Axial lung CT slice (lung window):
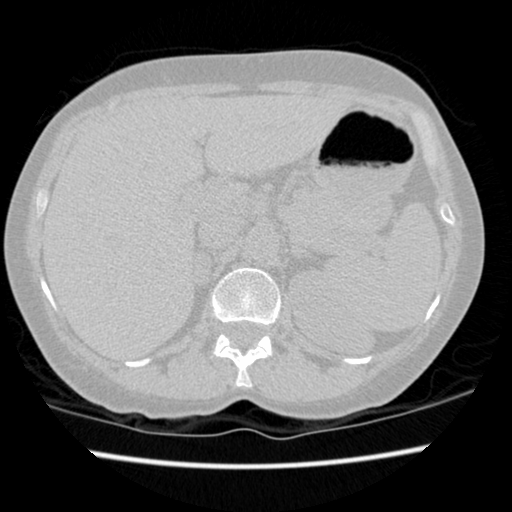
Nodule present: no